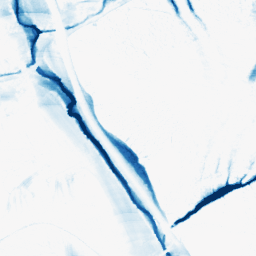
Category: morphological
Decomposition family: morphological_ellipse
Decomposition parameters: operation: closing
width: 10
height: 50
Upsampling method: sinc_blackman
Upsampling parameters: scale: 2
kernel_size: 8
Upsampling scale: 2